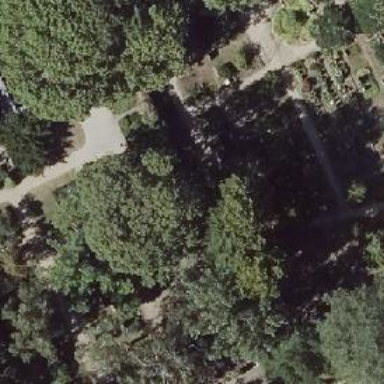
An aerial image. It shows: Historic tomb in the cemetery.